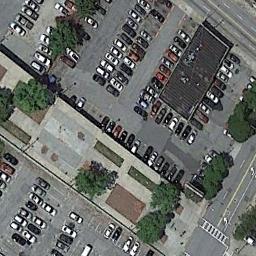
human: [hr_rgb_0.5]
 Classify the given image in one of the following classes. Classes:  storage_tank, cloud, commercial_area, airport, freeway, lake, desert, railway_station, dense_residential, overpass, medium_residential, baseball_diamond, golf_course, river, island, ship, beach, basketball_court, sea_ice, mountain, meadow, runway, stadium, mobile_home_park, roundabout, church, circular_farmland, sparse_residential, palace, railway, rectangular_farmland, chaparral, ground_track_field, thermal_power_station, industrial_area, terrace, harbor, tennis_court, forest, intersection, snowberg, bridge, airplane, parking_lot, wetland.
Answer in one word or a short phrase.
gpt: parking_lot